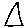
Label: triangle